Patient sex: M
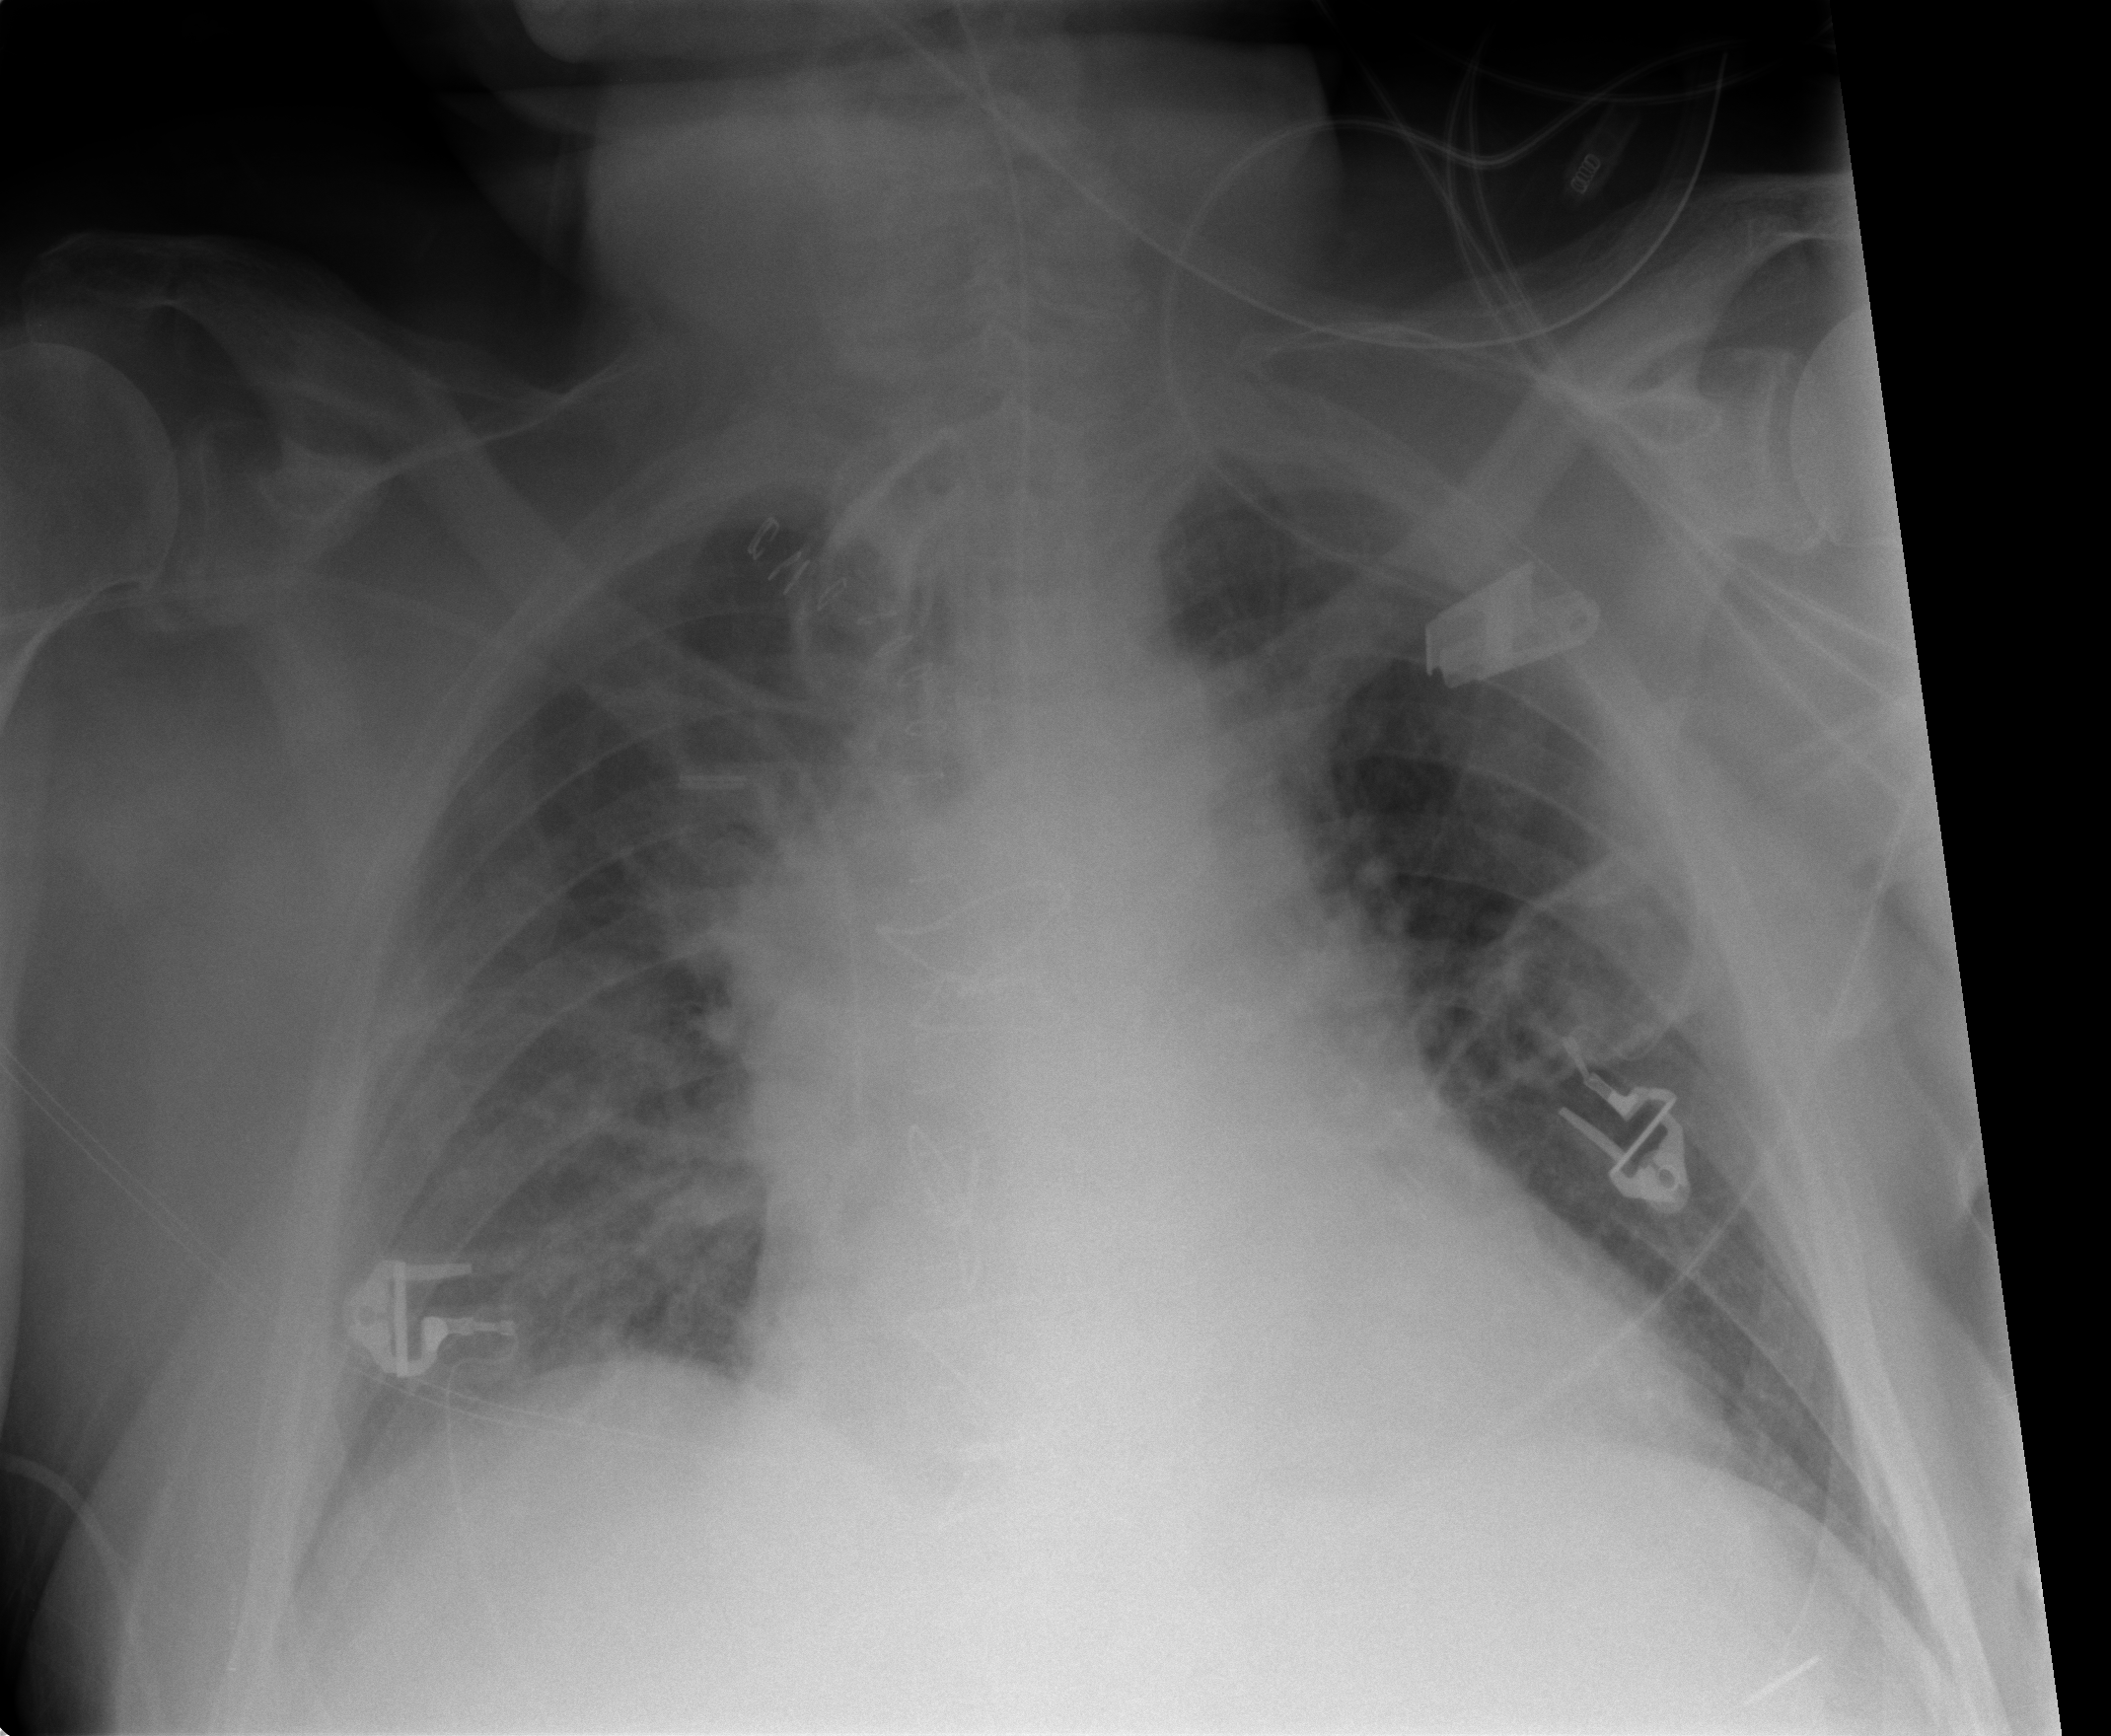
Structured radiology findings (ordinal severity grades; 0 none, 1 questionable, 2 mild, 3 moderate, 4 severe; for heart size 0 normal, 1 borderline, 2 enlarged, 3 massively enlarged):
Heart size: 2
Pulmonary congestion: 2
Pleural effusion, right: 0
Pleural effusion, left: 0
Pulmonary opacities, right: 2
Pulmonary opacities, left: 0
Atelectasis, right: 2
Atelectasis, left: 2